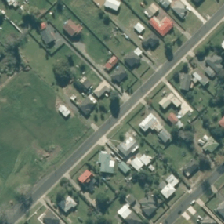
Land cover: urban_build_up